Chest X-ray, AP view. Patient: 81 years old, sex F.
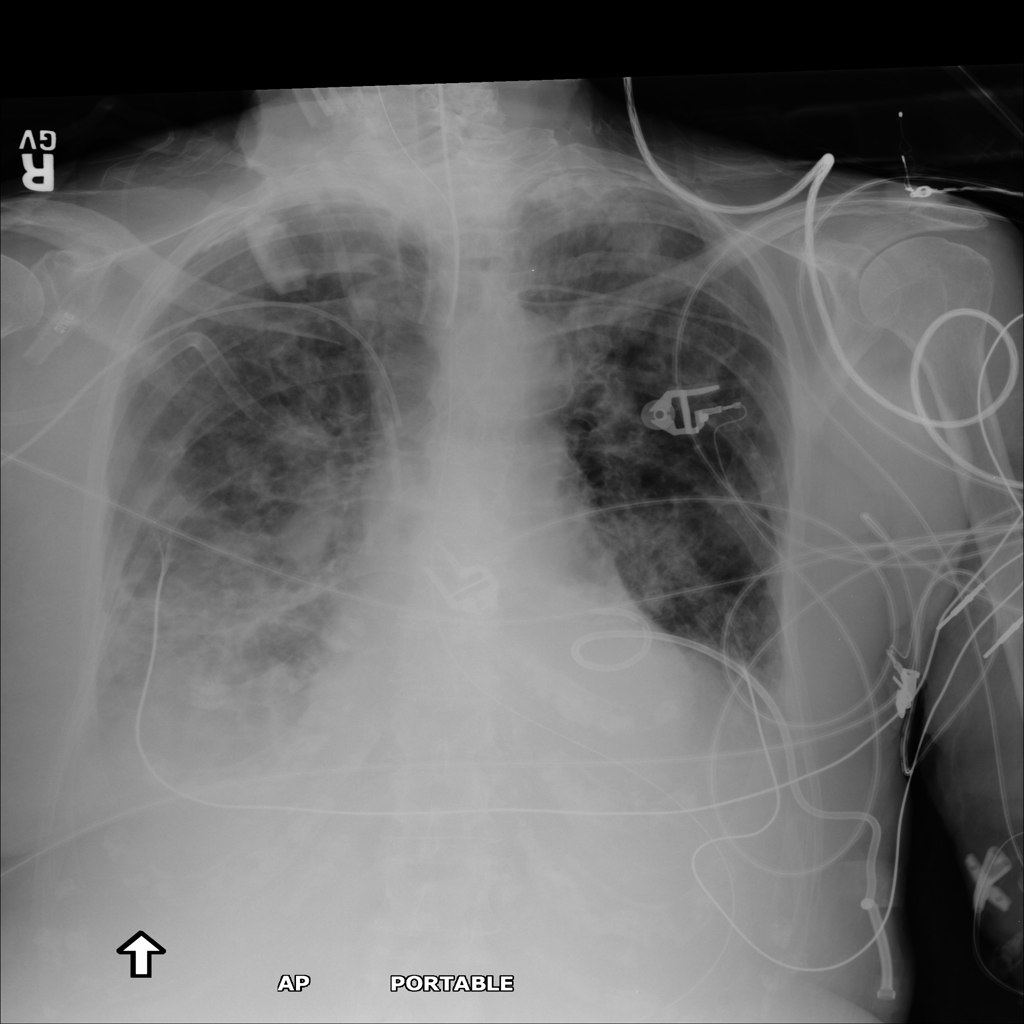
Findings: Infiltration